The picture encodes a bearing's raw vibration samples as pixel intensities in a 2-D grid. What is the most likely bearing condition (normal, inner_race, outer_race, ball)?
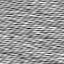
Answer: normal